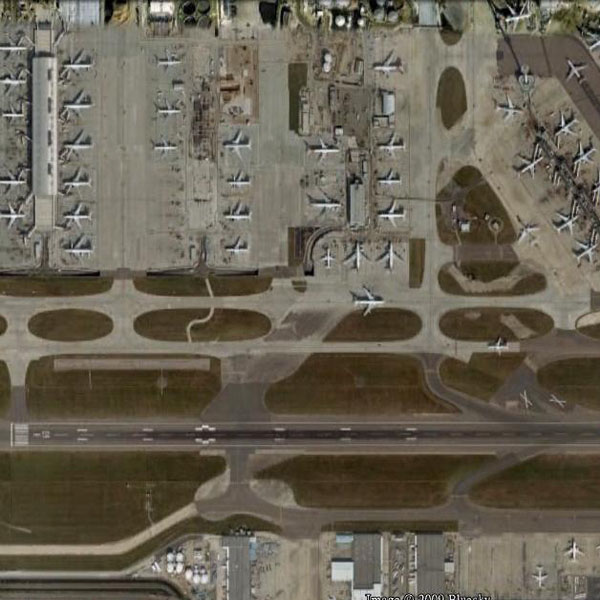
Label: Airport